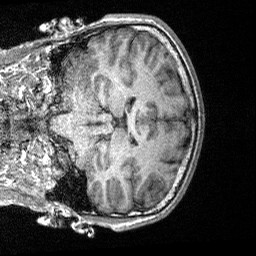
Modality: T1w
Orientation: coronal
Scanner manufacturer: siemens
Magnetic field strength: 3 T
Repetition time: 2.3 s
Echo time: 0.00226 s